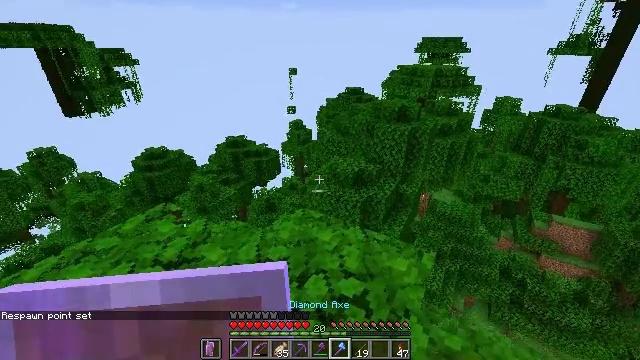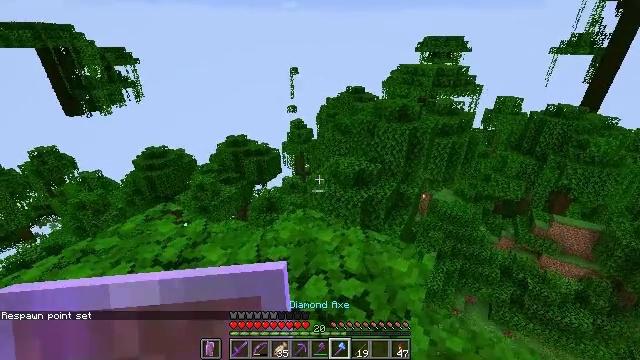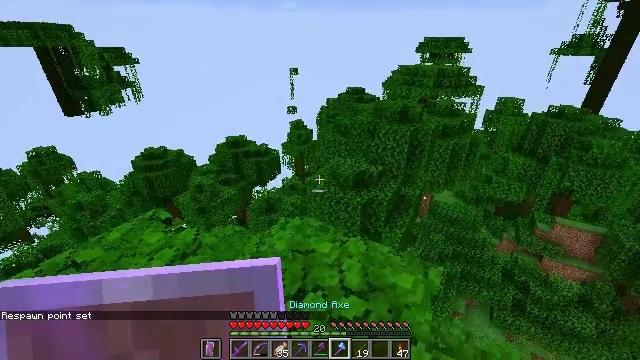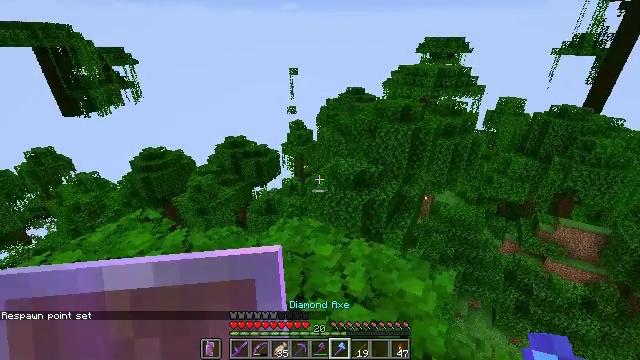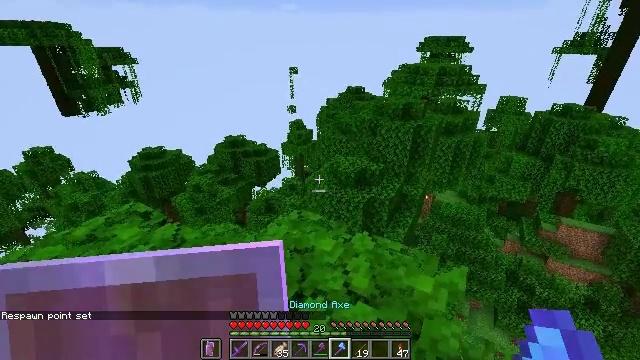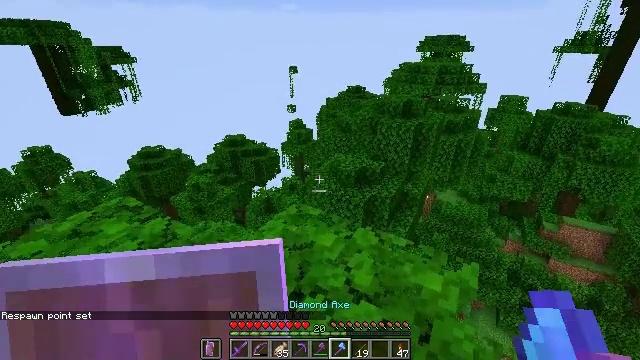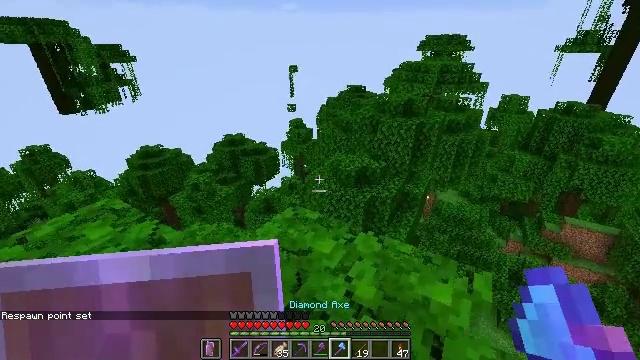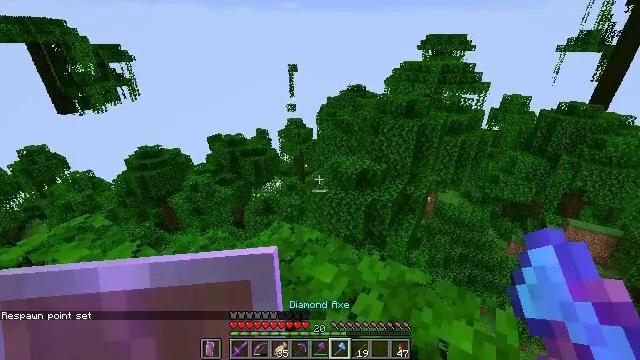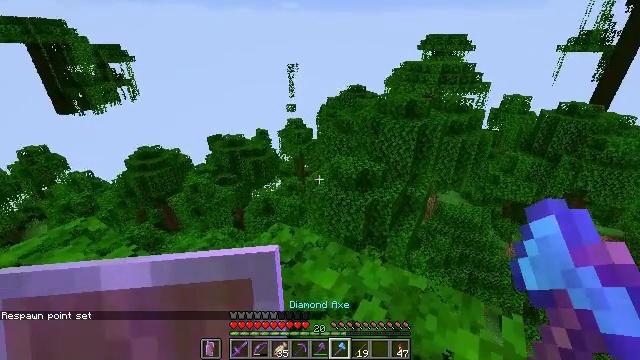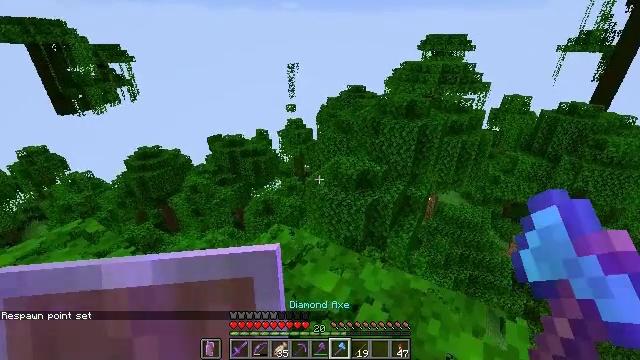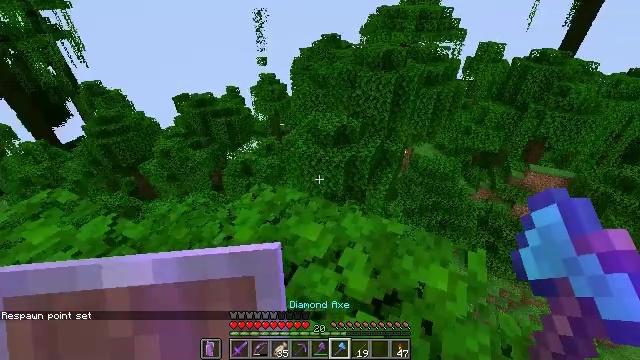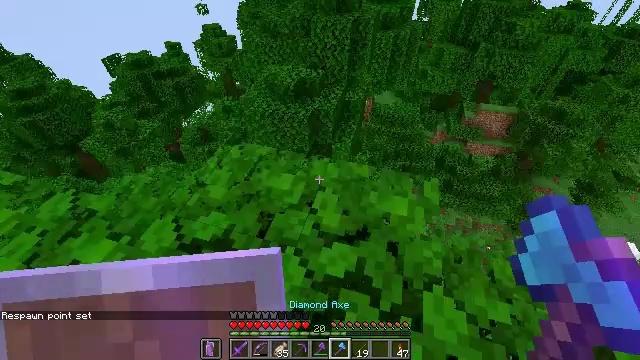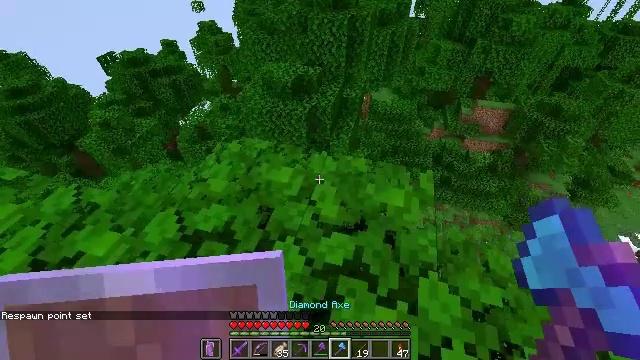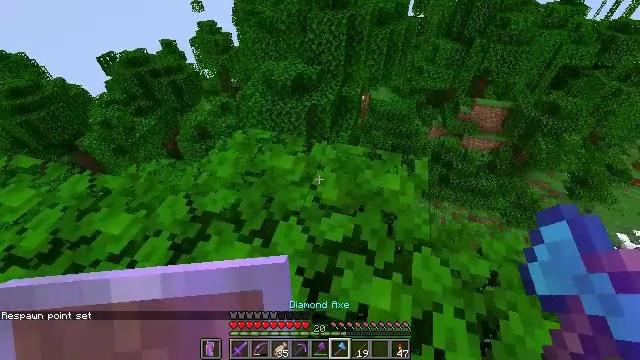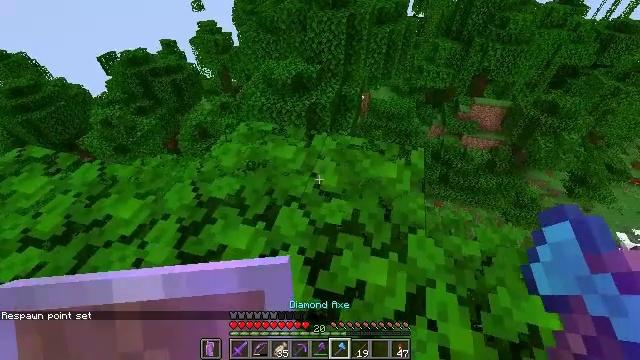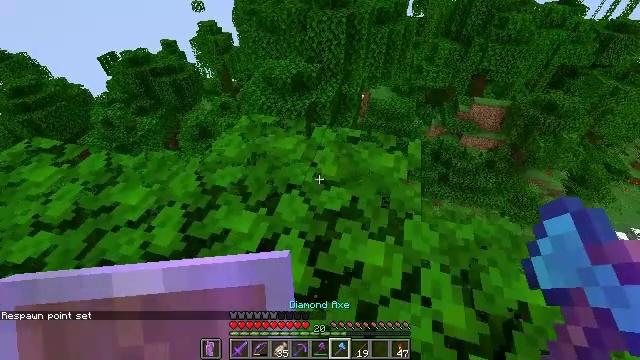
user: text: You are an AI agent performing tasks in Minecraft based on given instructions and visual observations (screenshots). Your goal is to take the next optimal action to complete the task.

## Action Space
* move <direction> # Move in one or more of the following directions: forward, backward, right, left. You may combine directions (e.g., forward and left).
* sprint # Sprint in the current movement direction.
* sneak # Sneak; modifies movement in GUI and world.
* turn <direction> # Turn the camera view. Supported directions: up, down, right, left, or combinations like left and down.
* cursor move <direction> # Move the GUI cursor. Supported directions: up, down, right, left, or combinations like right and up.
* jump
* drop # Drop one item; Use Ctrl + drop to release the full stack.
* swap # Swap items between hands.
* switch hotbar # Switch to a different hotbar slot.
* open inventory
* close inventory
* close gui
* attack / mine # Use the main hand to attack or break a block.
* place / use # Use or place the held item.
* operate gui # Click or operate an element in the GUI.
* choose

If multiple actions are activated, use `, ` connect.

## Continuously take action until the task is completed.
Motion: motion action
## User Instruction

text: Remove oak leaves from branches.
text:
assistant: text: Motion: move forward
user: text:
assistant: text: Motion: move forward
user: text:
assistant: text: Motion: move forward
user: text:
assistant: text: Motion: move forward
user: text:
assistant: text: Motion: move forward
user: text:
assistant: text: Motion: move forward
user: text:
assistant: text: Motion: no_op
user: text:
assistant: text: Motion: no_op
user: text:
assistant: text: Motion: no_op
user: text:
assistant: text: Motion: move back, turn right and down
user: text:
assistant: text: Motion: move back, turn right and down
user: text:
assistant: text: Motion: move back
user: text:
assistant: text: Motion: move back
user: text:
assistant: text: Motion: no_op
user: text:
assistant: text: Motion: no_op
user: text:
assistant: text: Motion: no_op
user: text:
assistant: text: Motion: no_op
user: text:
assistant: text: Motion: no_op
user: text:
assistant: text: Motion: move forward
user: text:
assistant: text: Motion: move forward, turn up
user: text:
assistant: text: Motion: move forward, sprint, turn up
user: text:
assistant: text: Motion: move forward, sprint
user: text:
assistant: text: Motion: move forward, sprint
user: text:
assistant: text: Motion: move forward, sprint
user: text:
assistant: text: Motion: move forward, sprint
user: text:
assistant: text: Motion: move forward, sprint
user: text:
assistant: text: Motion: move forward, sprint
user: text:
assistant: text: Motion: move forward, sprint, jump
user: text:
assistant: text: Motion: move forward, sprint, jump
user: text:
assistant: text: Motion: move forward, sprint, jump